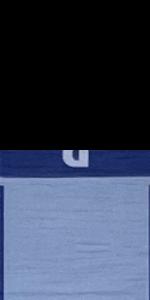
Label: Empty